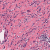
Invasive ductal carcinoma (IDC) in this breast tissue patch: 1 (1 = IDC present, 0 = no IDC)